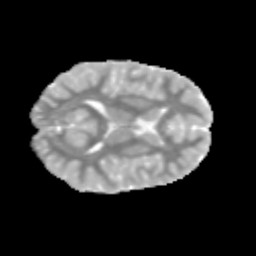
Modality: MD
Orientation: axial
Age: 10
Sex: male
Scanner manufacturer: siemens
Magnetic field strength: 3 T
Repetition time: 3.8 s
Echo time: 0.07 s